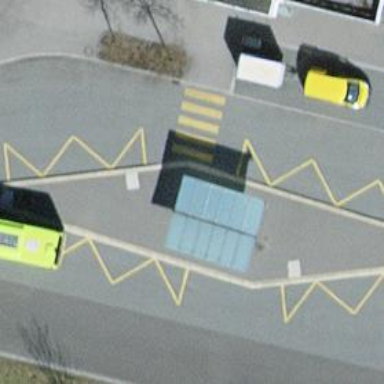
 serving as platform for public transportation."